Field crop: maize
Growth stage: 2
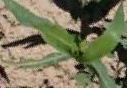
Species: maize